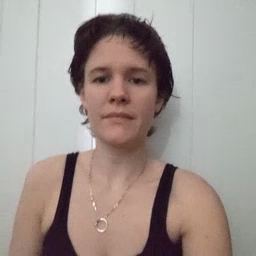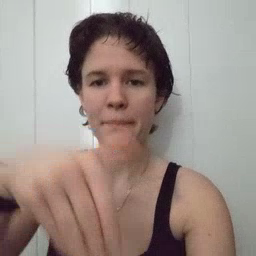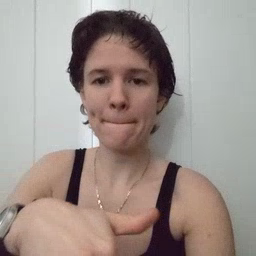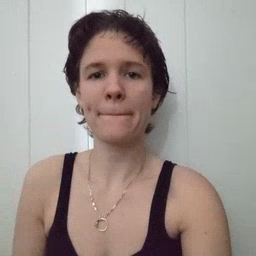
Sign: night